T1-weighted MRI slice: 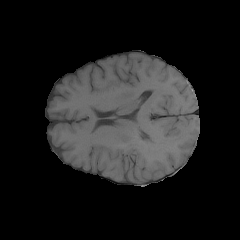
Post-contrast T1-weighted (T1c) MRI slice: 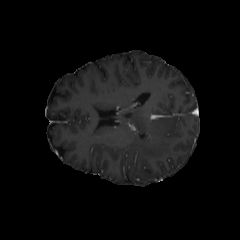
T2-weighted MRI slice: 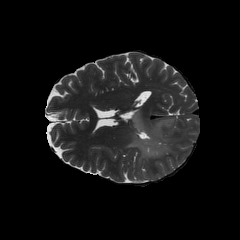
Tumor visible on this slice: yes